Aerial crown-view tile of a tropical tree (Barro Colorado Island, Panama), acquired 20241112:
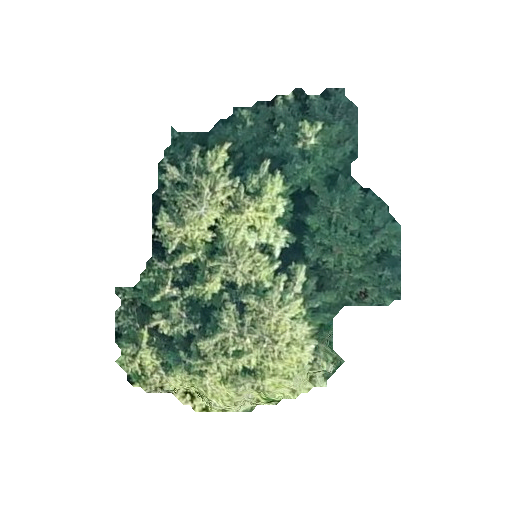
Species: Quararibea stenophylla
GBIF accepted scientific name: Quararibea stenophylla
Crown area: 99.751 m²